Field crop: maize
Growth stage: 2
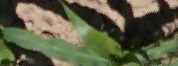
Species: maize